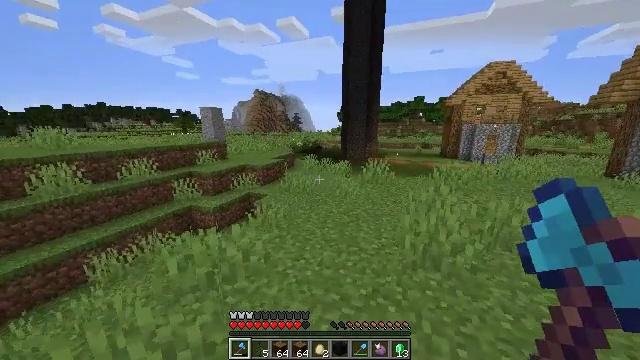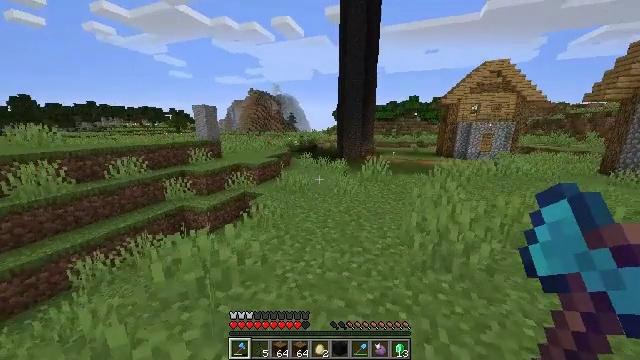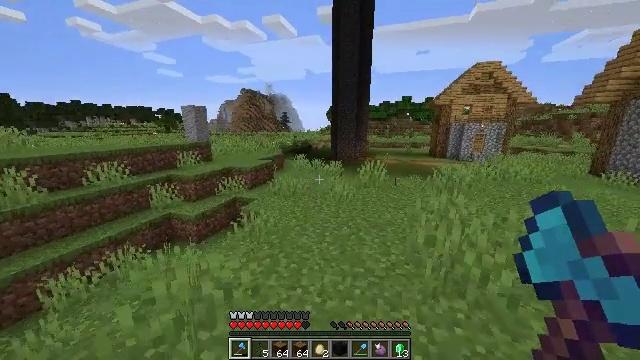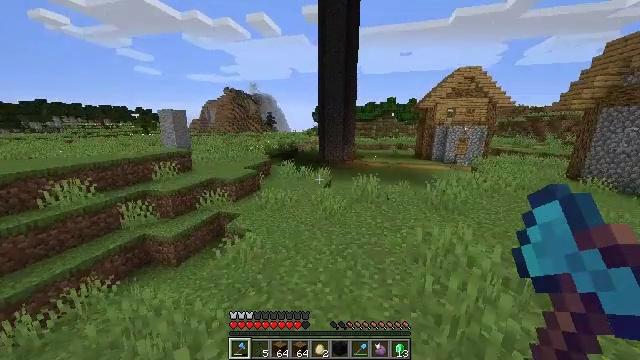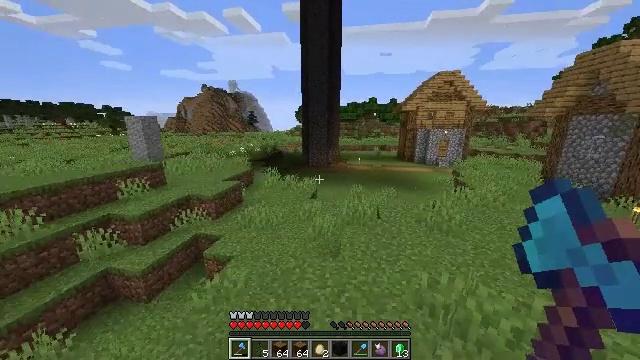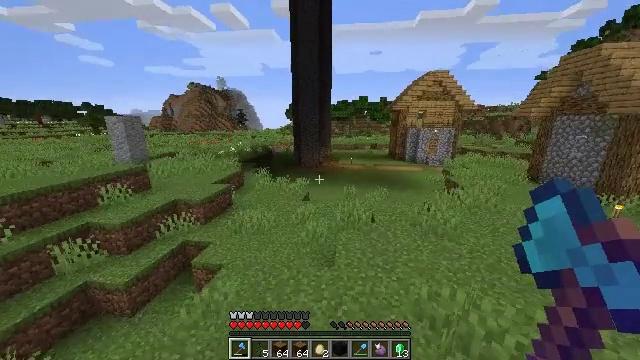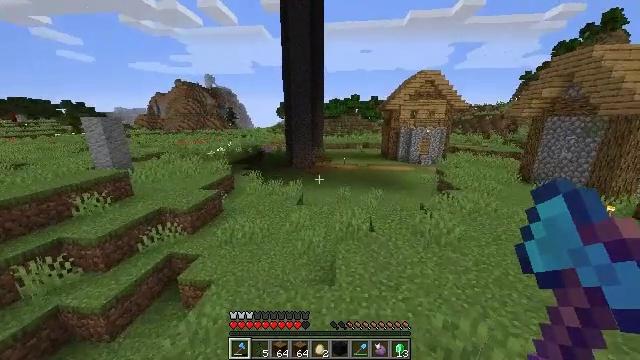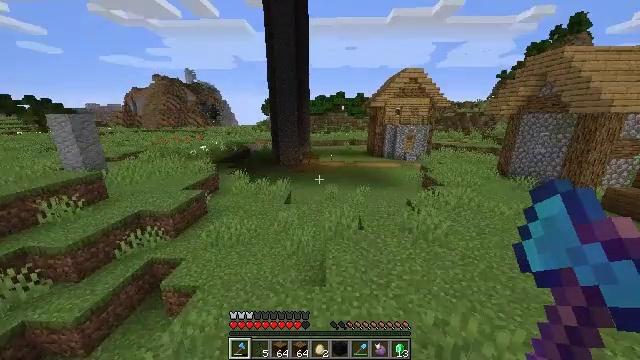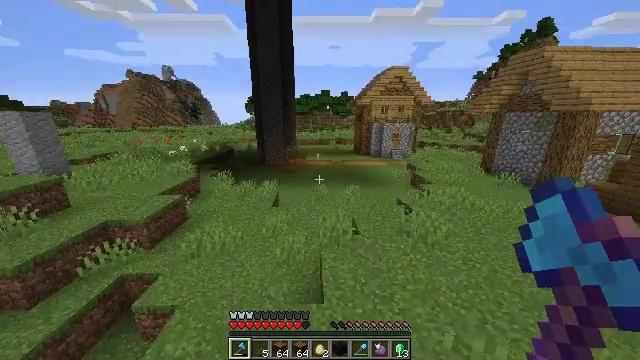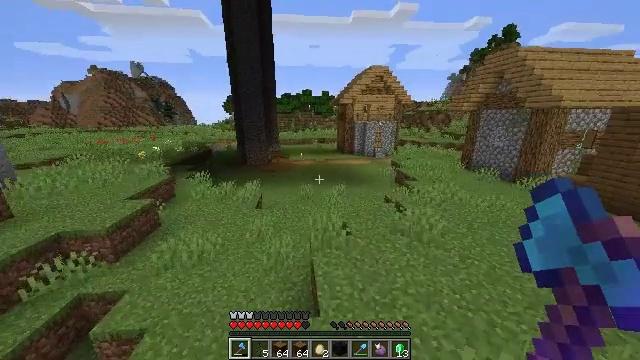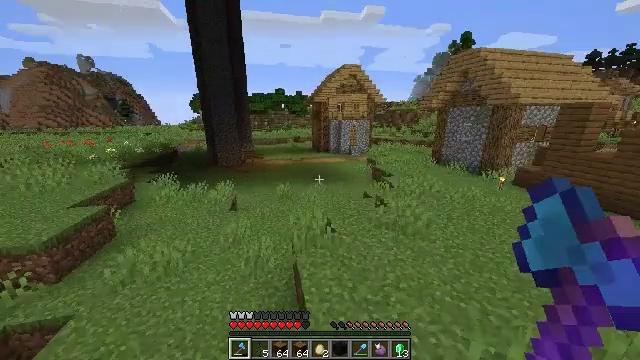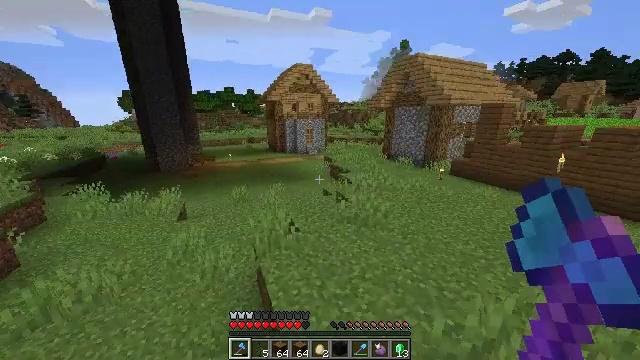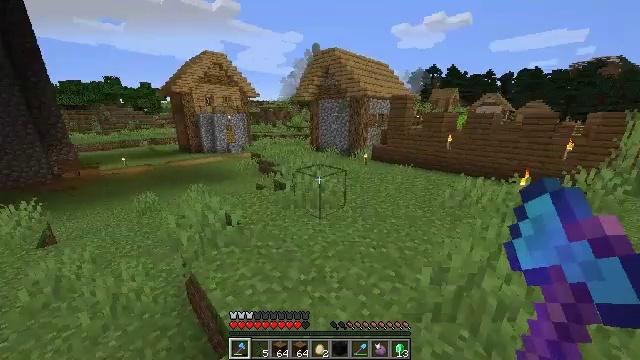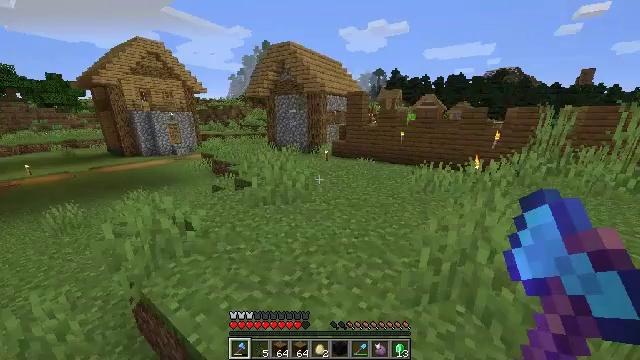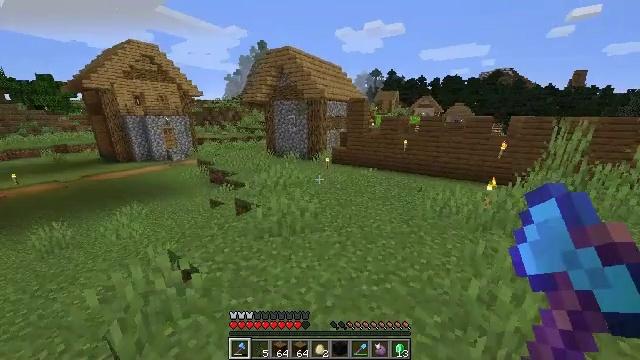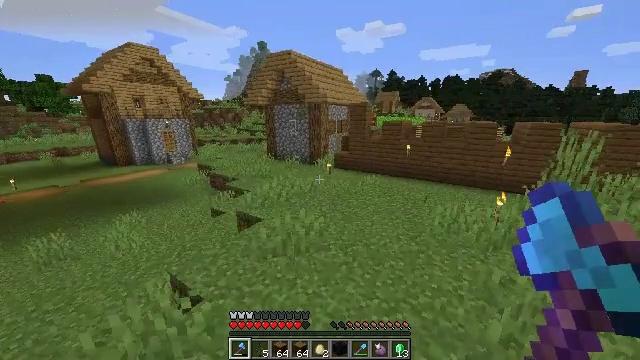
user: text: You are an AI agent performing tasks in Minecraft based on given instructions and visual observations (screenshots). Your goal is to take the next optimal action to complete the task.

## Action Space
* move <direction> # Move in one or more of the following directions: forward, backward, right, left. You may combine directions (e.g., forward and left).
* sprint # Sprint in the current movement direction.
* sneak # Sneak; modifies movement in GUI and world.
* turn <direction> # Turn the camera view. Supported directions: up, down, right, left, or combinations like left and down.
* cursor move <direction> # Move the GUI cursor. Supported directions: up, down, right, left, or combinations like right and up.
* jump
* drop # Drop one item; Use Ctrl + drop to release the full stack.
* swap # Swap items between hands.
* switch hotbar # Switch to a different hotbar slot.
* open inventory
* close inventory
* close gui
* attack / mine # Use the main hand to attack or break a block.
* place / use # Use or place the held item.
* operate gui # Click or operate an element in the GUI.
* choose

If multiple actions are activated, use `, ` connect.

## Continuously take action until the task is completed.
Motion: motion action
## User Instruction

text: Mine grass block from the ground.
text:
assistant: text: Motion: move forward, sprint, turn right, jump
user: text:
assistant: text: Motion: move forward, sprint, turn right, jump
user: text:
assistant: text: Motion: move forward, sprint, turn right, jump
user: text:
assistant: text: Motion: move forward, sprint, turn right, jump
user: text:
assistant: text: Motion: move forward, sprint, turn right, jump
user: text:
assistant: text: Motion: move forward, sprint, turn right, jump
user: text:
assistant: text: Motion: move forward, sprint, turn right, jump
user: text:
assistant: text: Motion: move forward, sprint, turn right, jump
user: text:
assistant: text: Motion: move forward, sprint, turn right, jump
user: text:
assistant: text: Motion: move forward, sprint, turn right, jump
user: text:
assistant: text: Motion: move forward, sprint, turn right, jump
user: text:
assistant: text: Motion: move forward, sprint, turn right, jump
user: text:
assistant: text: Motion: move forward, sprint, turn right, jump
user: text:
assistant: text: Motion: move forward, jump
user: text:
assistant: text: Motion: move forward, jump
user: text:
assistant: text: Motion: move forward, jump
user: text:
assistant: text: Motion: move forward, jump
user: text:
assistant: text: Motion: move forward, jump
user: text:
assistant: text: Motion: move forward, jump
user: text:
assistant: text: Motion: move forward, jump
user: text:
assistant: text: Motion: move forward, jump
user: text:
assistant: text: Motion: move forward, sprint, jump
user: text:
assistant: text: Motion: move forward, sprint, jump
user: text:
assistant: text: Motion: move forward, sprint, turn right, jump
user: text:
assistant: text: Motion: move forward, sprint, turn right and down, jump
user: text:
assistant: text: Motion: move forward, sprint, turn right, jump
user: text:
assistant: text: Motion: move forward, sprint, turn right, jump
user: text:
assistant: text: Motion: move forward, sprint, jump
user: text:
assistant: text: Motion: move forward, sprint, turn right, jump
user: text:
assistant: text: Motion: move forward, sprint, turn right, jump